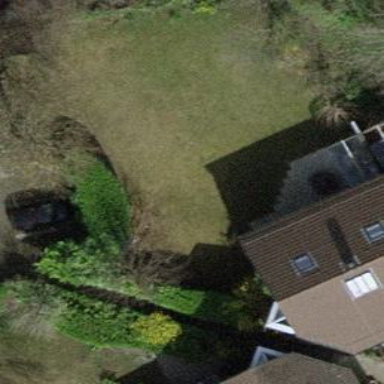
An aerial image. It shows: Garden enclosed by fence.